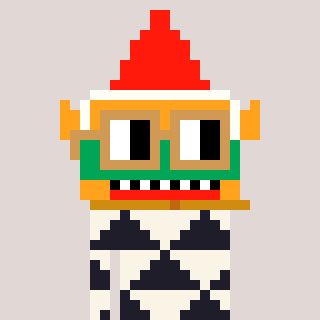
a pixel art character with square brown glasses, a gnome-shaped head and a grayscale-colored body on a warm background